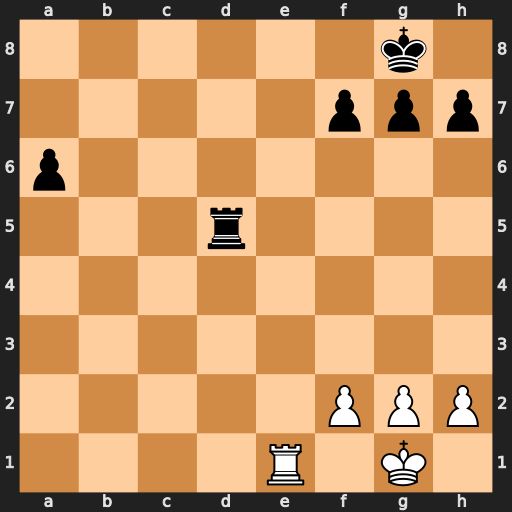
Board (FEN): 6k1/5ppp/p7/3r4/8/8/5PPP/4R1K1
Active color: w
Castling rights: -
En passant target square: -
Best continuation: Re8#